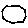
Label: hexagon